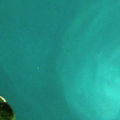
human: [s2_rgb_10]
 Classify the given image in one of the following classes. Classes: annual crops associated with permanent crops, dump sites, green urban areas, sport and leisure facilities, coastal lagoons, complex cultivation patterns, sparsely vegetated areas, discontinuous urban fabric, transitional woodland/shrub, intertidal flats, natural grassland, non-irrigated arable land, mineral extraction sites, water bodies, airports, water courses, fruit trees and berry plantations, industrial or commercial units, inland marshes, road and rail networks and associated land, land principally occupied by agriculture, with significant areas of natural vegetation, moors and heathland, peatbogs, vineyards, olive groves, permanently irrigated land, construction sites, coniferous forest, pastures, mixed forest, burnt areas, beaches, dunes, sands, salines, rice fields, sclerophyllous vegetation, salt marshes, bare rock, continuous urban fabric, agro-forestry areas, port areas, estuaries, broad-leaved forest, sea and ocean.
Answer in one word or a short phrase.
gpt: mixed forest, water bodies